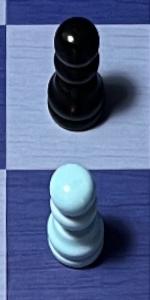
Label: Pawn_White